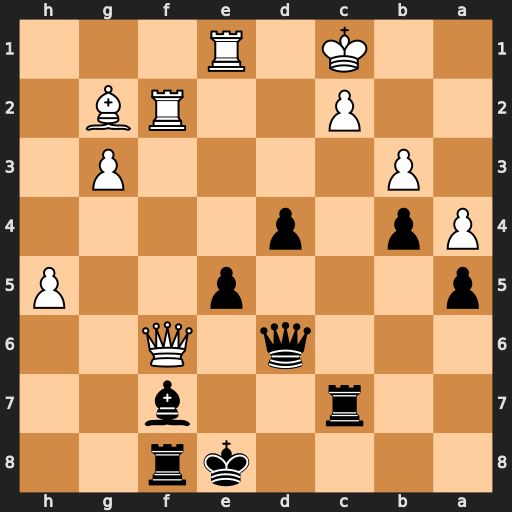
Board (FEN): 4kr2/2r2b2/3q1Q2/p3p2P/Pp1p4/1P4P1/2P2RB1/2K1R3
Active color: b
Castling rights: -
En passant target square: -
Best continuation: Rxc2+ Kb1 Qxf6 Rxf6 Rxg2